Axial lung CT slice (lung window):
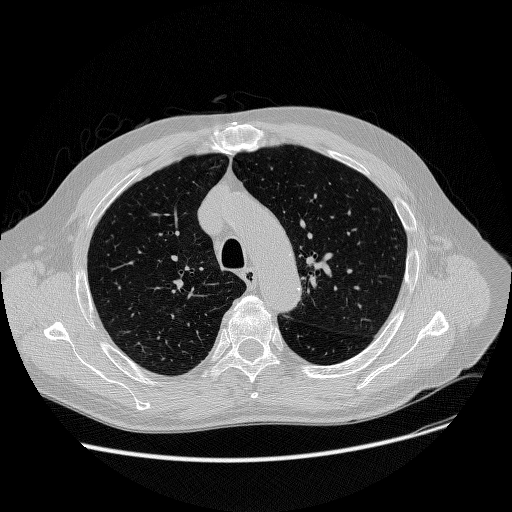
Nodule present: no